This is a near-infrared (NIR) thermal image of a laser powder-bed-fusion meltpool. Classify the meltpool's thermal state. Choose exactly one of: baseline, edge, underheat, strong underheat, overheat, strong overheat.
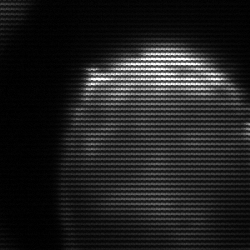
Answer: edge